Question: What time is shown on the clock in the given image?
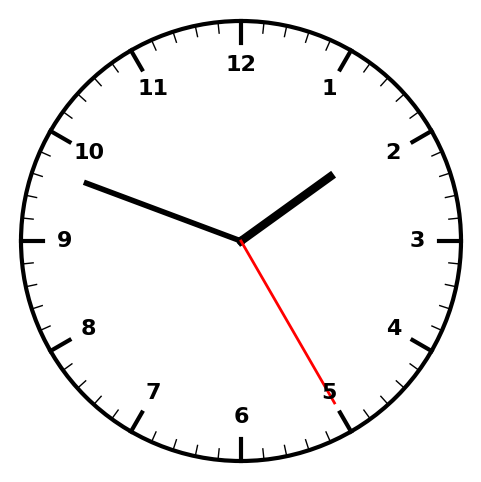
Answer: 01:48:25